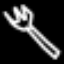
Label: fork